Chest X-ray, PA view. Patient: 26 years old, sex M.
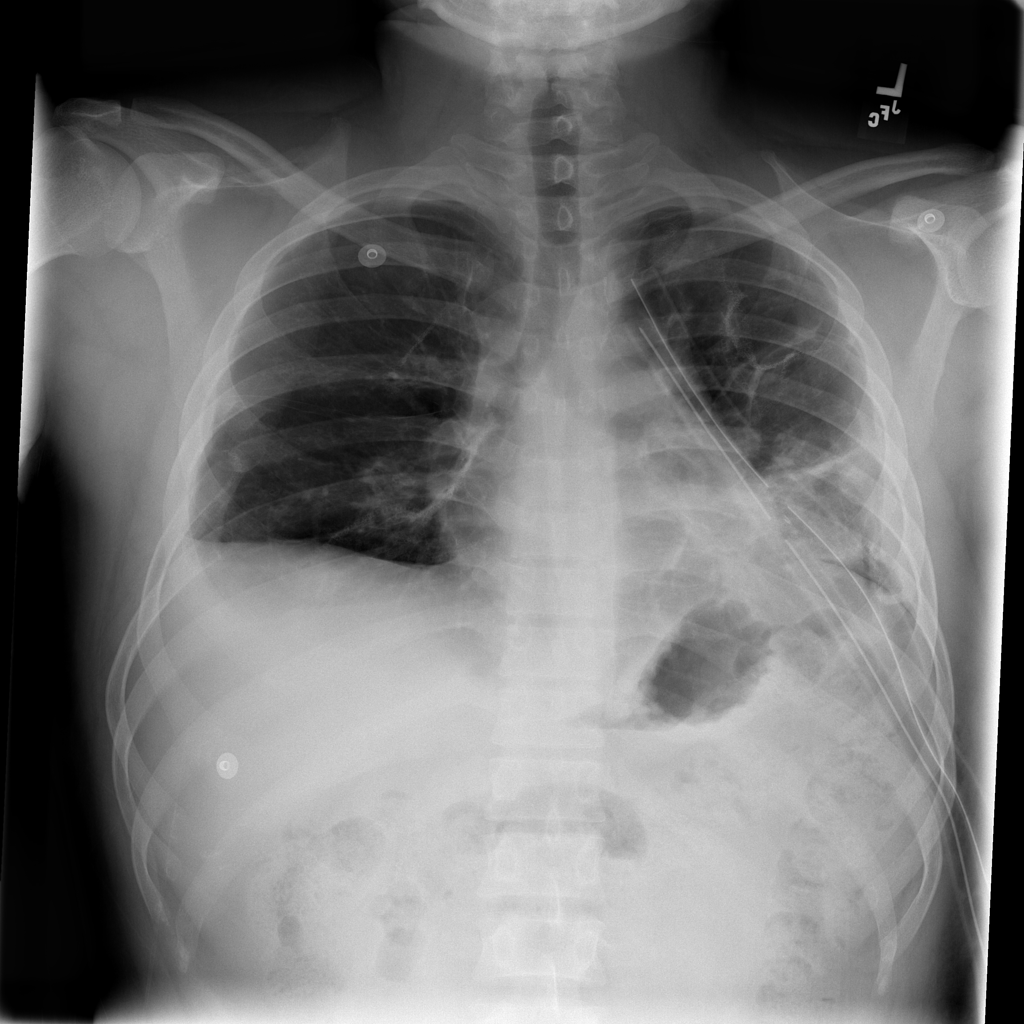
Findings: Effusion